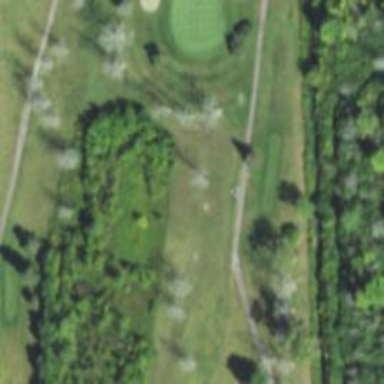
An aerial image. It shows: Path used for both walking and golf.